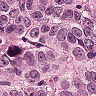
Metastatic tissue present: yes